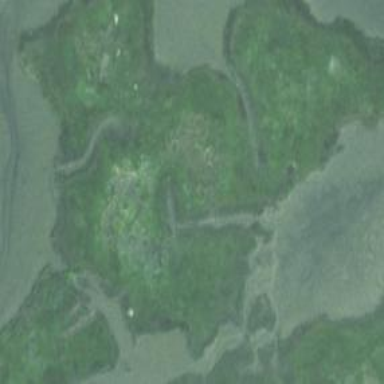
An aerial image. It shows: Saltmarsh wetland area.